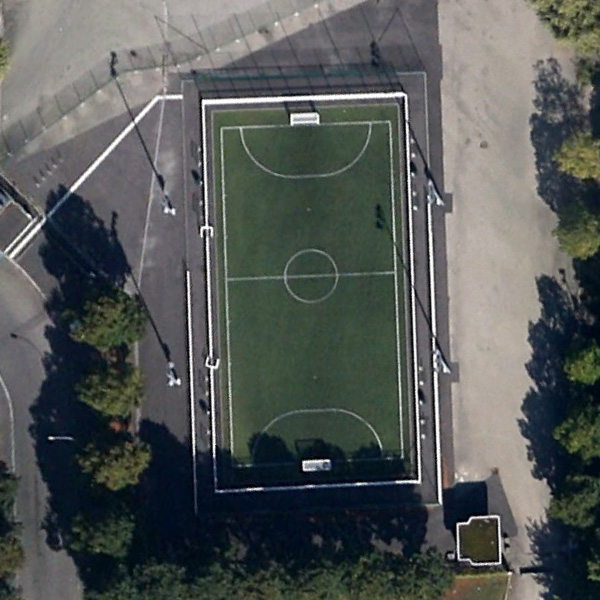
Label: Playground